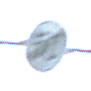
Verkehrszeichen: EndeGeschwindigkeit50
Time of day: SunriseSunset
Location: Outdoor (Beach)
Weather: Clear
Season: NotSpecified
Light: Natural